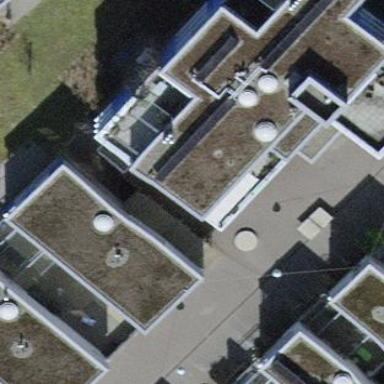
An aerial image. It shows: Building with flat roof.